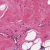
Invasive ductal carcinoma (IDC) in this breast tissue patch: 0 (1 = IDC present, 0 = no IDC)